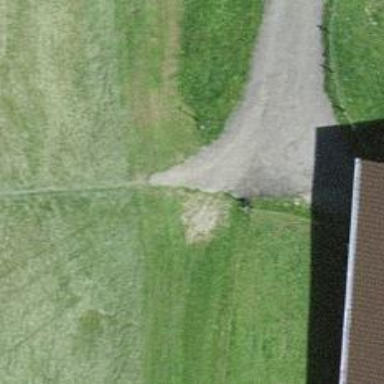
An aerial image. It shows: Path covered in grass.